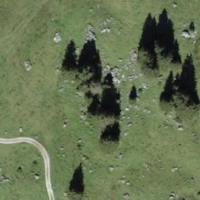
EUNIS habitat code: 23
Species observed at this site:
Gentianella campestris